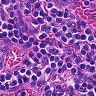
Metastatic tissue present: no